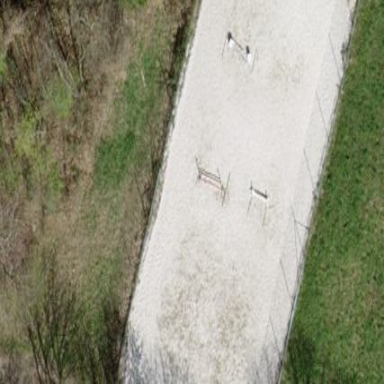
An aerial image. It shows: Equestrian pitch for leisure land sports.